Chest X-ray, AP view. Patient: 63 years old, sex M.
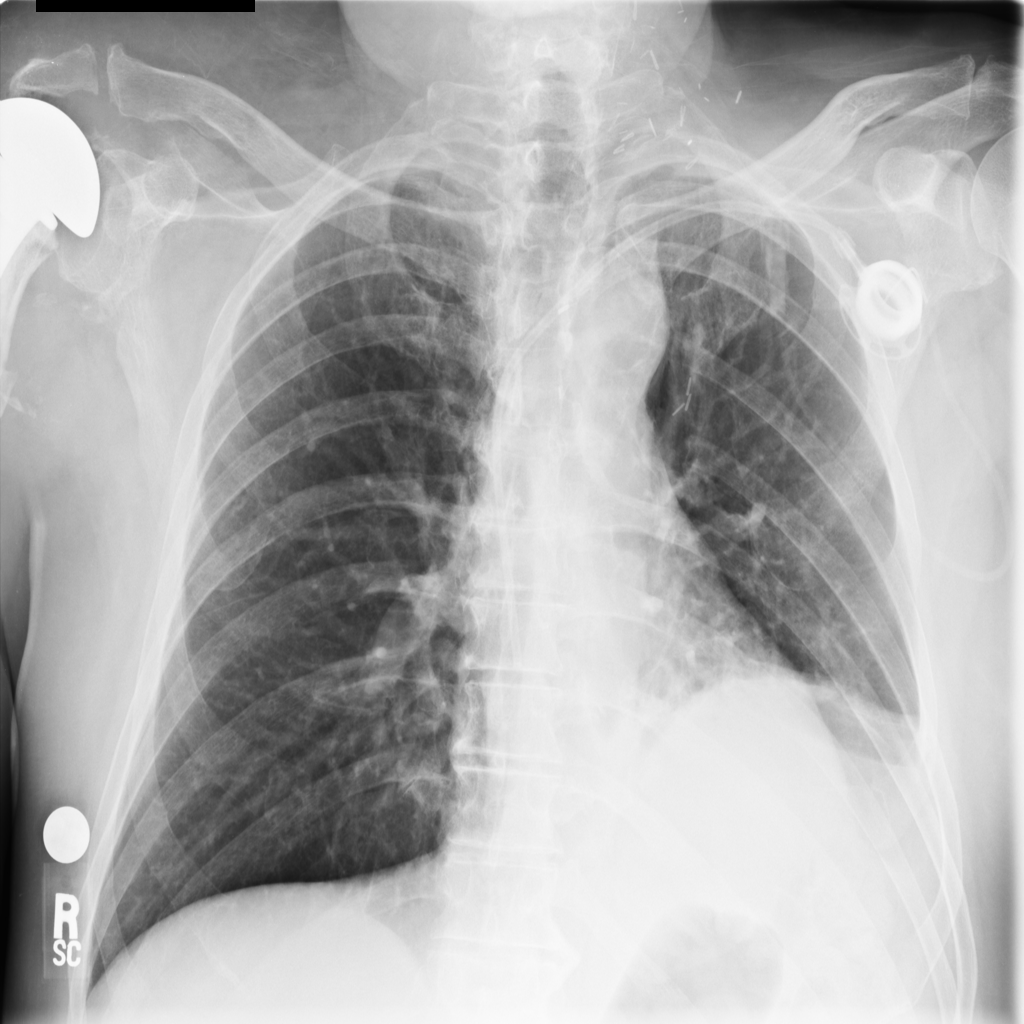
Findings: No Finding